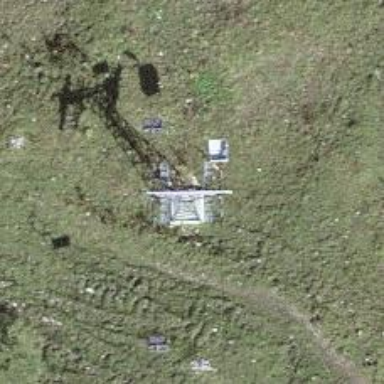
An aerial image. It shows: Pylon used for aerialway.